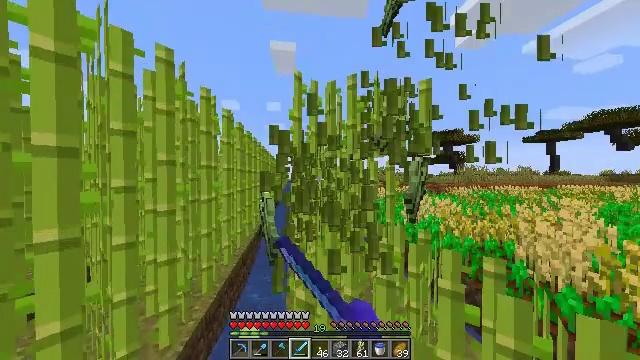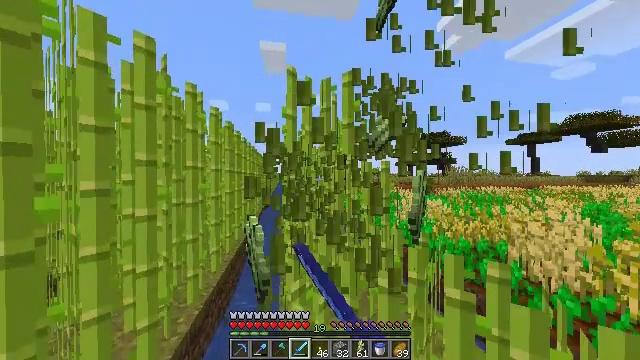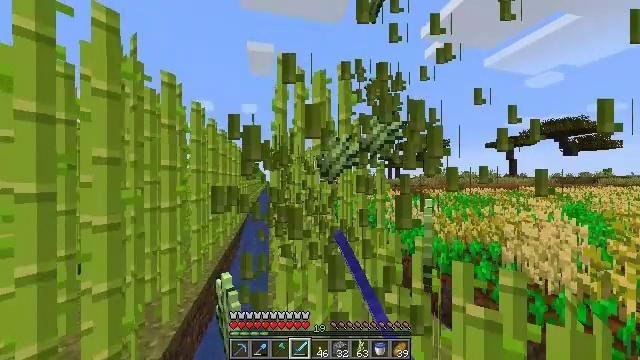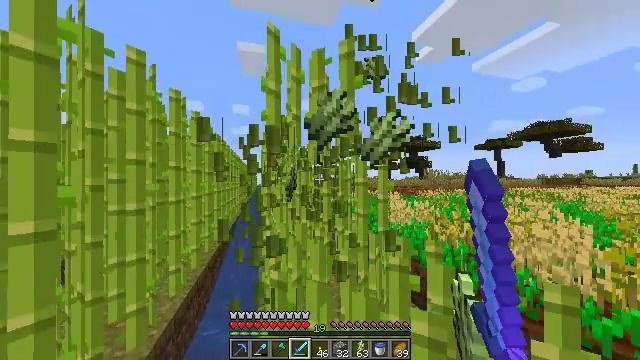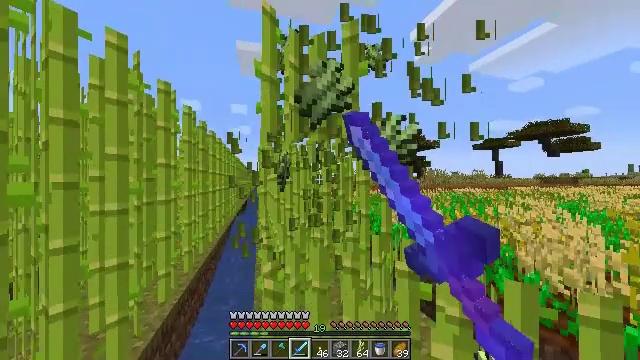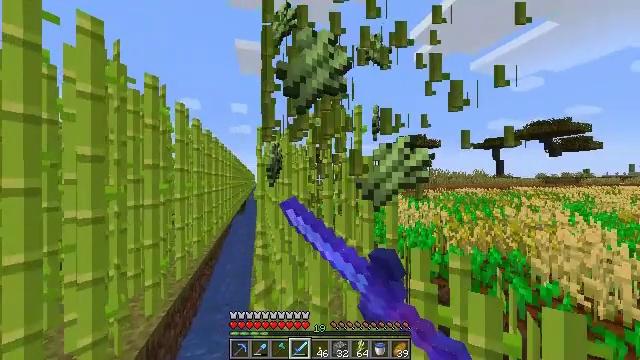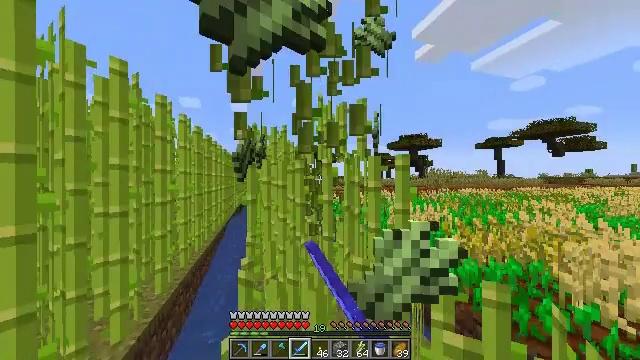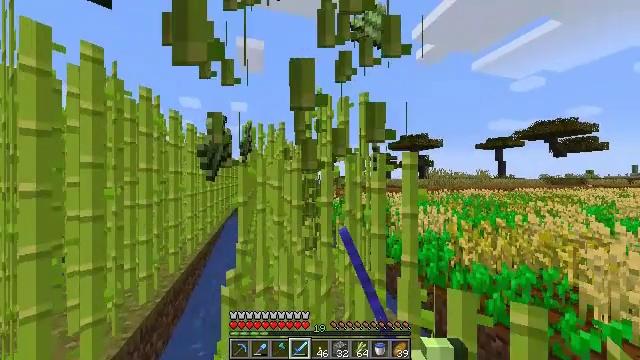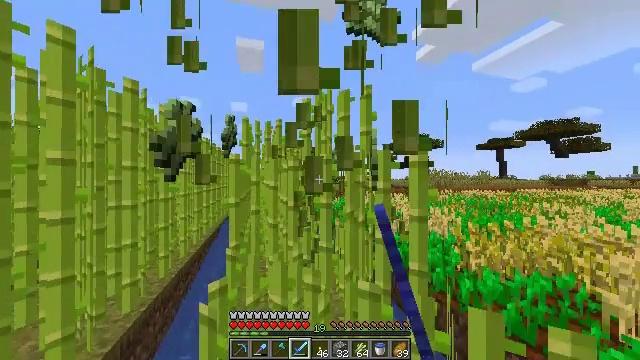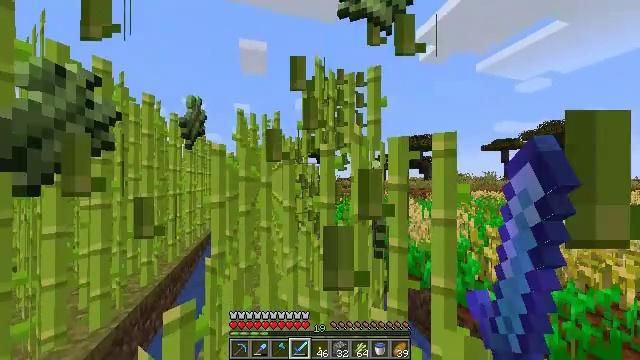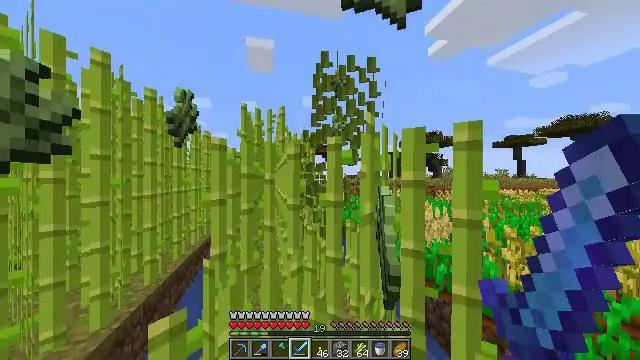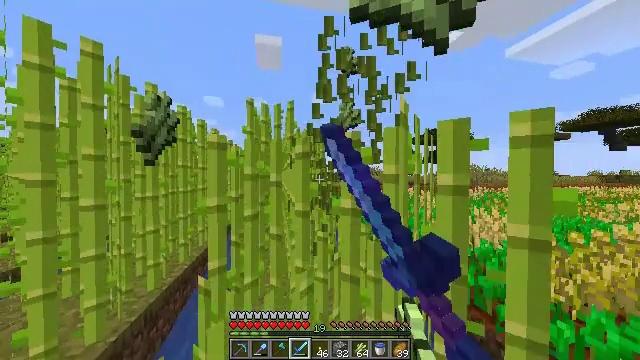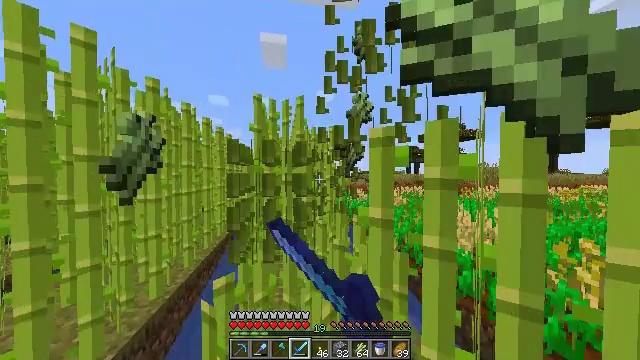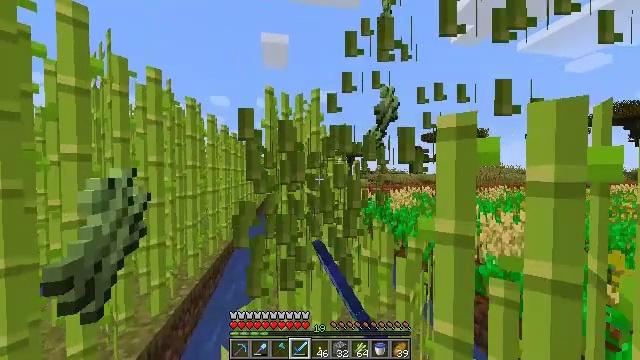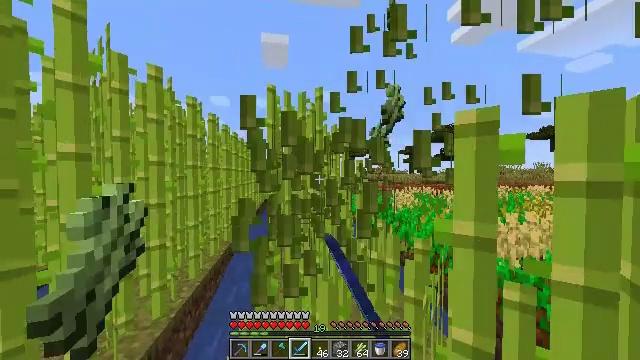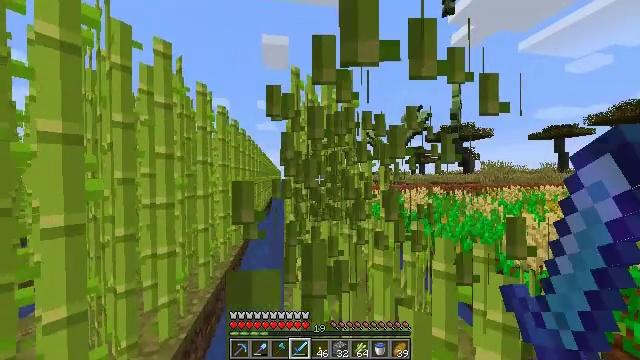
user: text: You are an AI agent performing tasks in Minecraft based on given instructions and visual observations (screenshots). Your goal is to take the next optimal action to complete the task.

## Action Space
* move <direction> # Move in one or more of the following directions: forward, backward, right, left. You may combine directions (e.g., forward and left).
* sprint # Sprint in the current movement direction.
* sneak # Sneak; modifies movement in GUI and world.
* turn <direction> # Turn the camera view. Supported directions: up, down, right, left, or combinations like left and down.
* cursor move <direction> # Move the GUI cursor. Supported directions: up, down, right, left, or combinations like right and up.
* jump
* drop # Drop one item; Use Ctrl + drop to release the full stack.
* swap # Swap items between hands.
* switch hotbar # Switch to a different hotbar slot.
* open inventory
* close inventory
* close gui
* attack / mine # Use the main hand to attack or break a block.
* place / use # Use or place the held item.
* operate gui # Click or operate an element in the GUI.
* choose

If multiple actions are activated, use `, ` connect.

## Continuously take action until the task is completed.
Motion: motion action
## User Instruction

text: Gather sugar cane for crafting.
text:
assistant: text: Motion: move forward, sprint, turn right, attack / mine
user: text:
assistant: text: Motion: move forward, sprint, turn right, attack / mine
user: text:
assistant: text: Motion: move forward, sprint, turn right, attack / mine
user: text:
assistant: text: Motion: move forward, sprint, attack / mine
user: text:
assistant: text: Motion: move forward, sprint, attack / mine
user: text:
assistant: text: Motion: move forward, sprint, attack / mine
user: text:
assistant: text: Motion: move forward, sprint, attack / mine
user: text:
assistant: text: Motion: move forward, sprint, attack / mine
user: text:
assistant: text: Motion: move forward, sprint, attack / mine
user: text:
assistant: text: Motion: move forward, sprint, turn left, attack / mine
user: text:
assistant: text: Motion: move forward and move left, sprint, turn left, attack / mine
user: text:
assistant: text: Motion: move forward and move left, sprint, turn left, attack / mine
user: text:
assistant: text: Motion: move forward and move left, sprint, attack / mine
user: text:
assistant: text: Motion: move forward and move left, sprint, attack / mine
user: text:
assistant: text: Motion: move forward and move left, sprint, attack / mine
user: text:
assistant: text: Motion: move forward, sprint, attack / mine
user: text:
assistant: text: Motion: move forward, sprint, attack / mine
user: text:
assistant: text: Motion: move forward, sprint, attack / mine
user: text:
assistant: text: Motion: move forward, sprint, attack / mine
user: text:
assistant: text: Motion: move forward, sprint, attack / mine
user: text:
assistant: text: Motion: move forward, sprint, attack / mine
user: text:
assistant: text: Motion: move forward, sprint, turn right, attack / mine
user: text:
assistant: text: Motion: move forward, sprint, turn right, attack / mine
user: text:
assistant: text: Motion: move forward, sprint, attack / mine
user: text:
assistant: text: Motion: move forward, sprint, attack / mine
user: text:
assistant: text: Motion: move forward, sprint, attack / mine
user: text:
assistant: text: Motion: move forward and move left, sprint, attack / mine
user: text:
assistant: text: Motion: move forward and move left, sprint, turn left, attack / mine
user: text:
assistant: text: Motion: move forward and move left, sprint, turn left, attack / mine
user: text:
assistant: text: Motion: move forward and move left, sprint, turn left, attack / mine